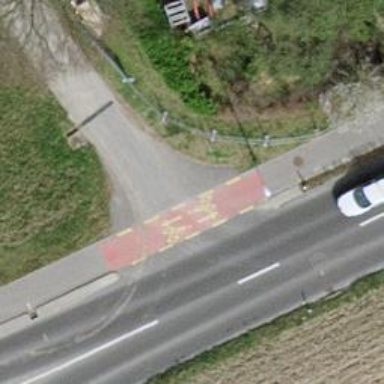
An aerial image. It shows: Asphalt sidewalk along cycleway.